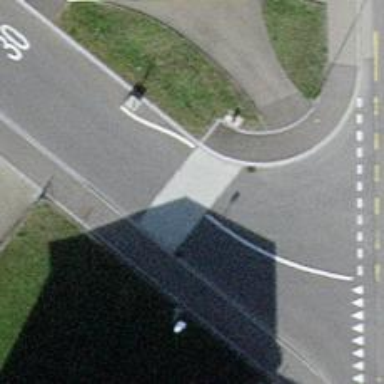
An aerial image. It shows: Unmarked crossing on footway.